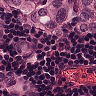
Metastatic tissue present: yes